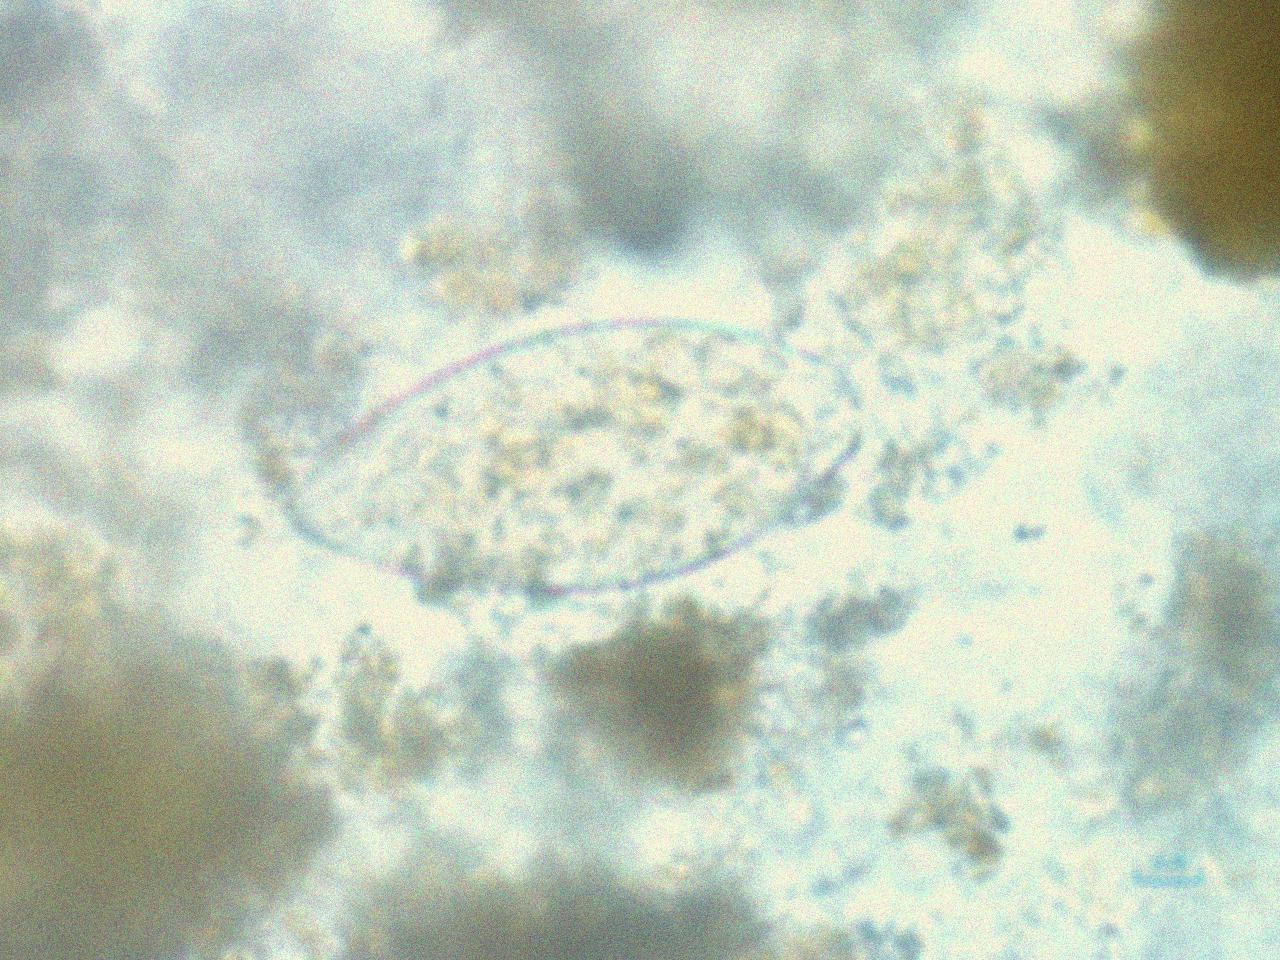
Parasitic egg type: Fasciolopsis buski